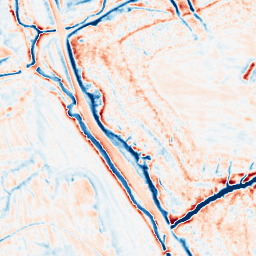
Category: multiscale
Decomposition family: dog_multiscale
Decomposition parameters: sigma_ratio: 1.6
n_scales: 4
base_sigma: 0.5
Upsampling method: regularized
Upsampling parameters: scale: 2
lambda_reg: 0.01
Upsampling scale: 2